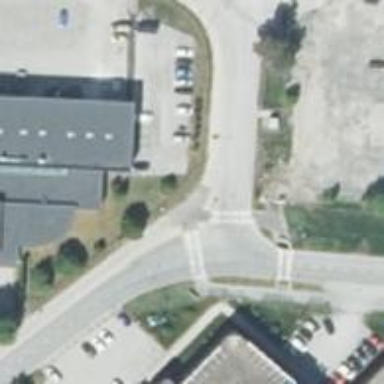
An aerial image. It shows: Marked crossing on the road.